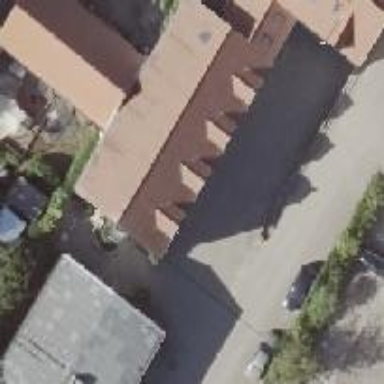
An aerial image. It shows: Gabled roof apartments building.